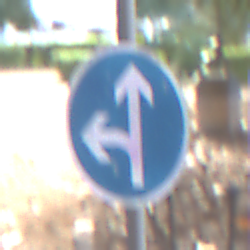
Verkehrszeichen: VorgeschriebeneFahrtrichtungGeradeausOderLinks
Umgebung: Outdoor, Suburban
Tageszeit: MorningAfternoon
Wetter: PartlyCloudy
Licht: Natural
Jahreszeit: NotSpecified
Kontrast: LowContrast